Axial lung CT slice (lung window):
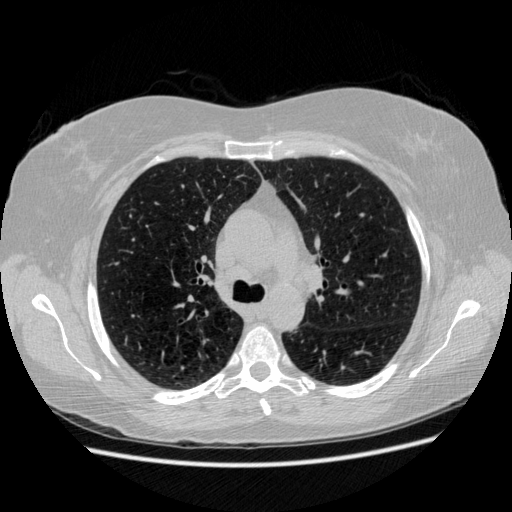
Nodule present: no